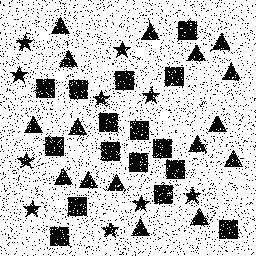
Squares: 16
Triangles: 16
Stars: 10
Total shapes: 42